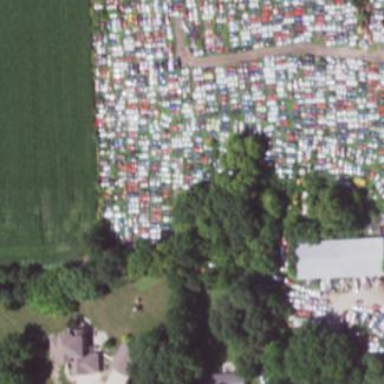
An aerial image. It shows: Scrap yard situated in industrial area.